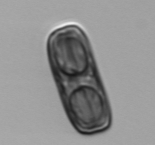
Label: Ephemera